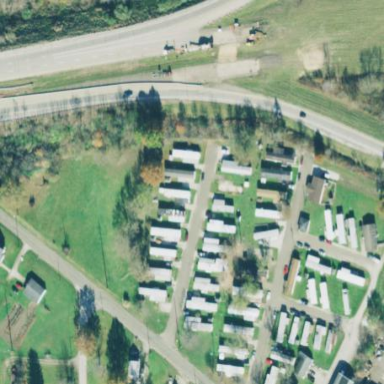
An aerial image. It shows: Residential area known as trailer park.